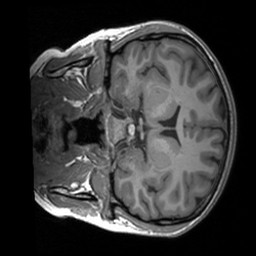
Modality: T1w
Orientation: coronal
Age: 20
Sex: female
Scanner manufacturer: siemens
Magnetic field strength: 3 T
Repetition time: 1.9 s
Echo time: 0.00226 s